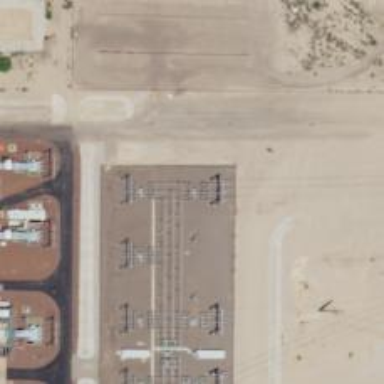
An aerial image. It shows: Switch for power supply.